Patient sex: M
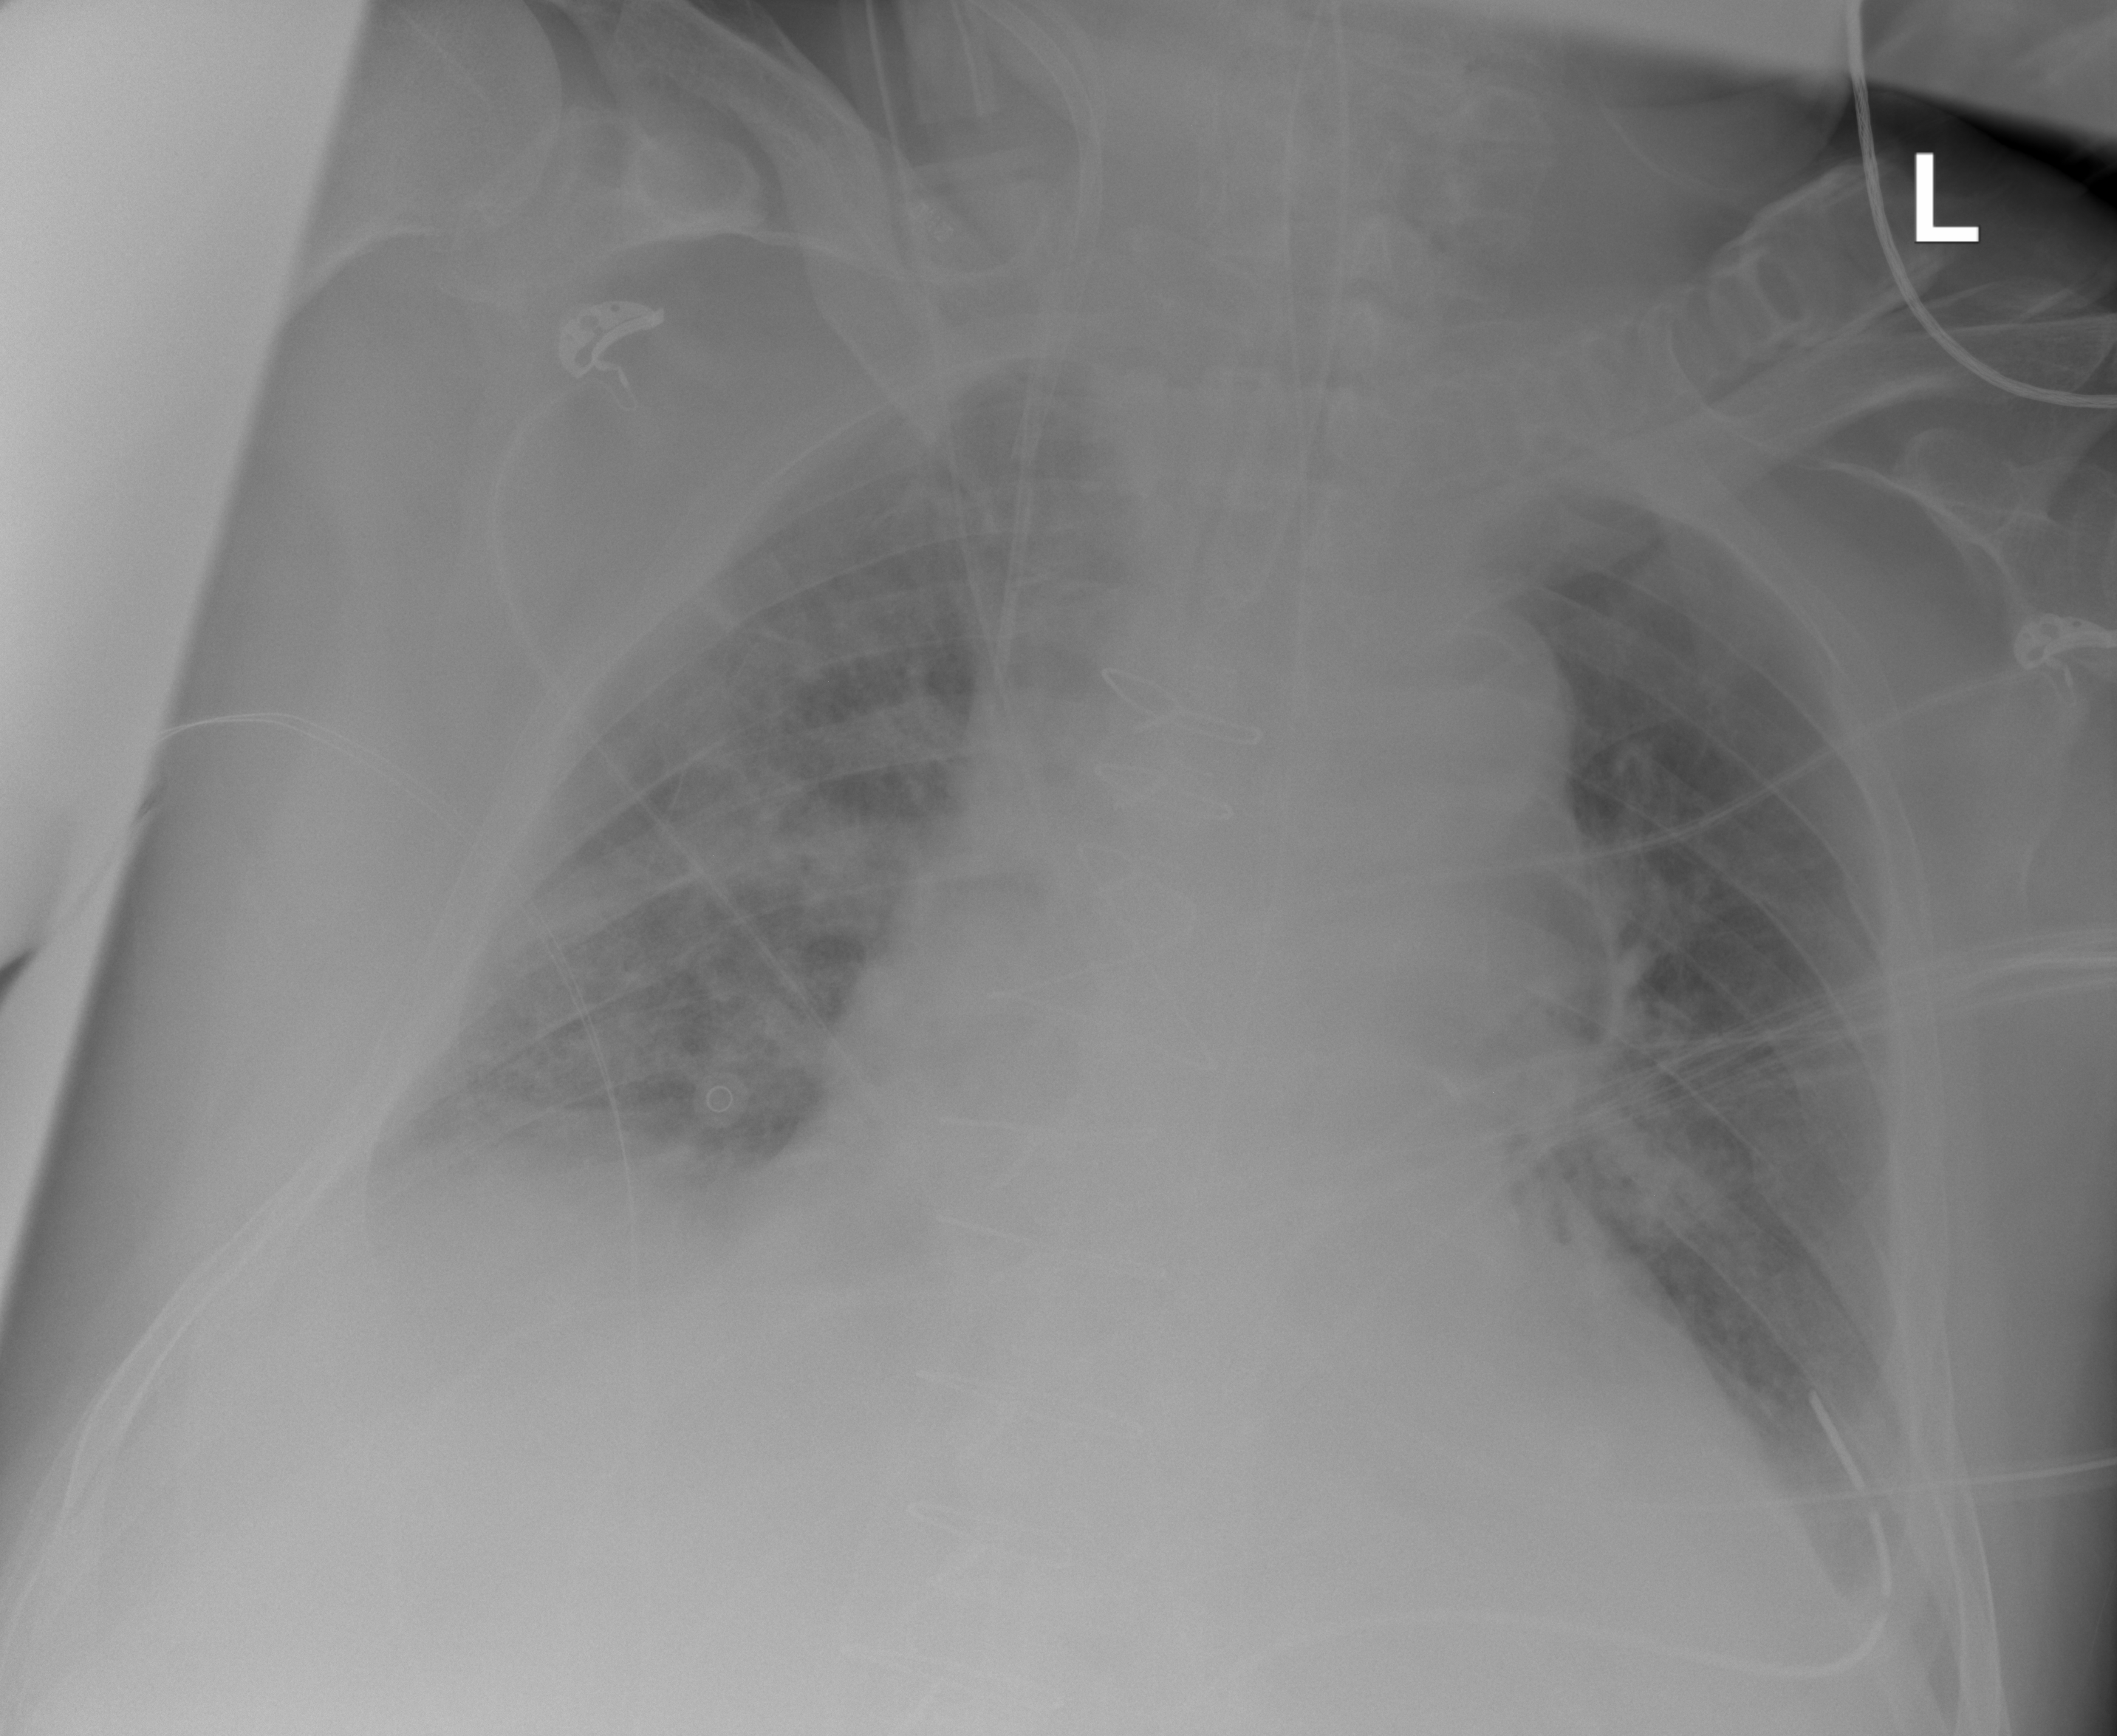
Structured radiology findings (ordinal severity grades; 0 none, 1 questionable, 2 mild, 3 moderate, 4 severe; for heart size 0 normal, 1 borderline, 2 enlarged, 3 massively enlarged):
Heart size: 2
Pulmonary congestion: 2
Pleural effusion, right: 2
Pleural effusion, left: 0
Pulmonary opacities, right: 2
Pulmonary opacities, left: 1
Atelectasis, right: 2
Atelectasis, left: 2